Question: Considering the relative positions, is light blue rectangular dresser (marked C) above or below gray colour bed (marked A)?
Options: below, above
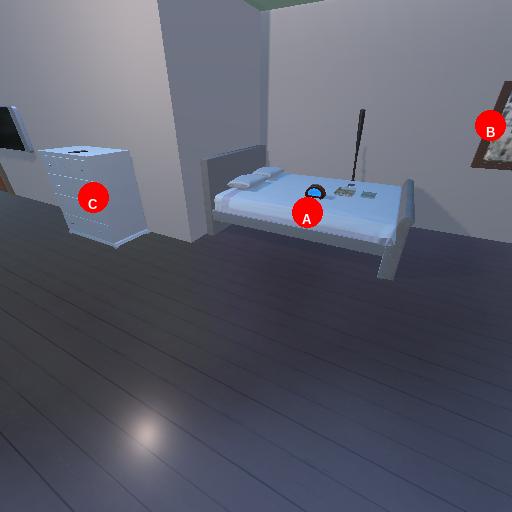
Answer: below